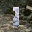
Label: 1